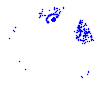
Particle: electron